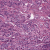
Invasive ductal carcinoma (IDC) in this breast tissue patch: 1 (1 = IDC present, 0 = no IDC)